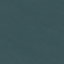
Label: SeaLake